Field crop: maize
Growth stage: 2
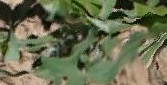
Species: maize